Interaction volume radius: 5 \u00c5
Interaction volume height: 35 \u00c5
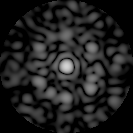
Disorder parameter: 0.7817